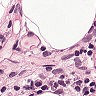
Metastatic tissue present: no